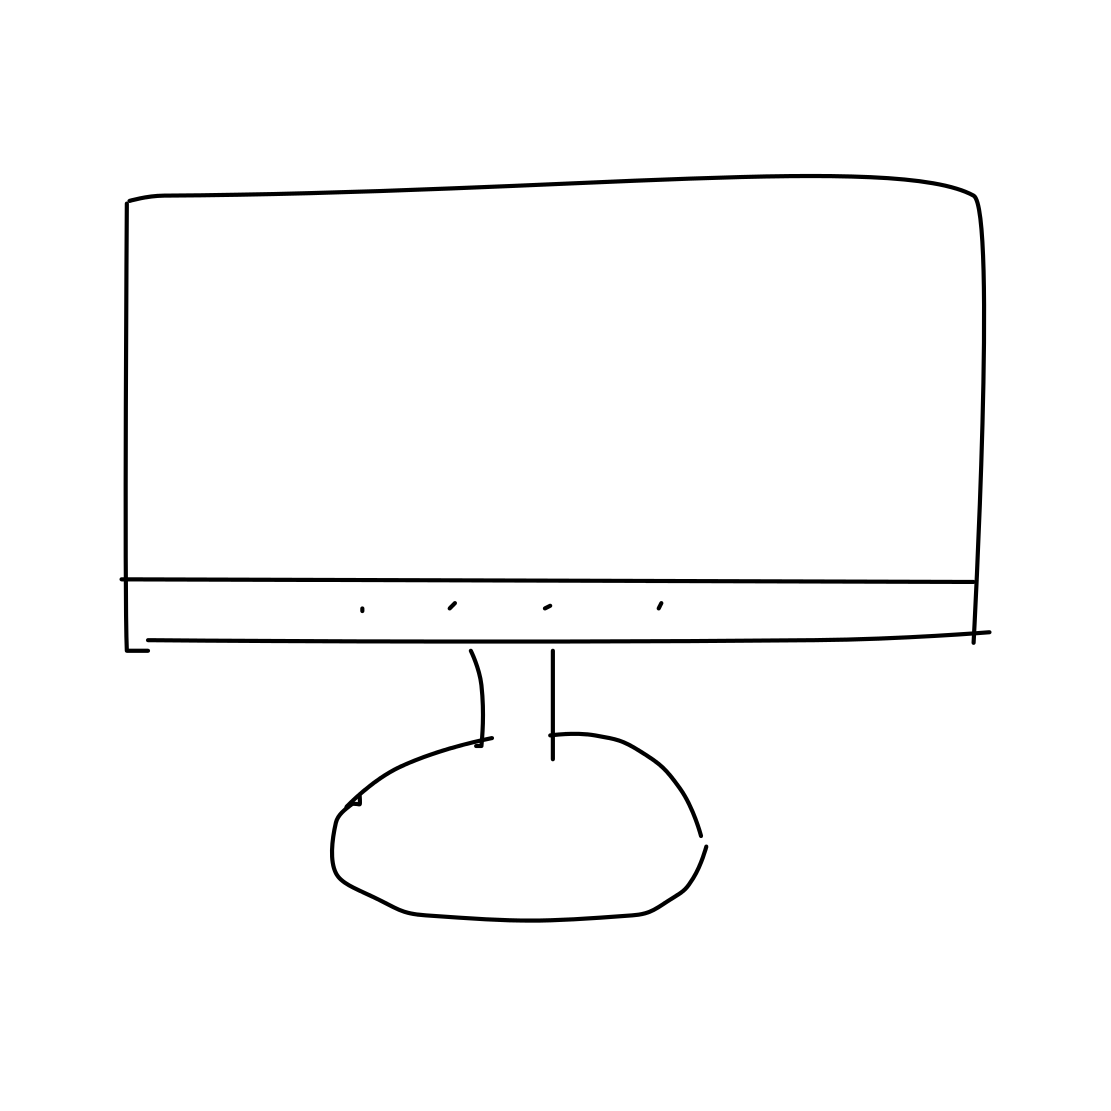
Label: computer monitor